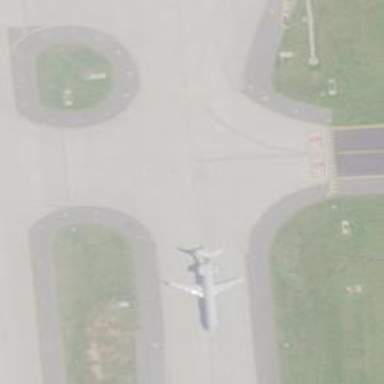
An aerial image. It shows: View of taxiway at the airport.